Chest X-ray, AP view. Patient: 38 years old, sex M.
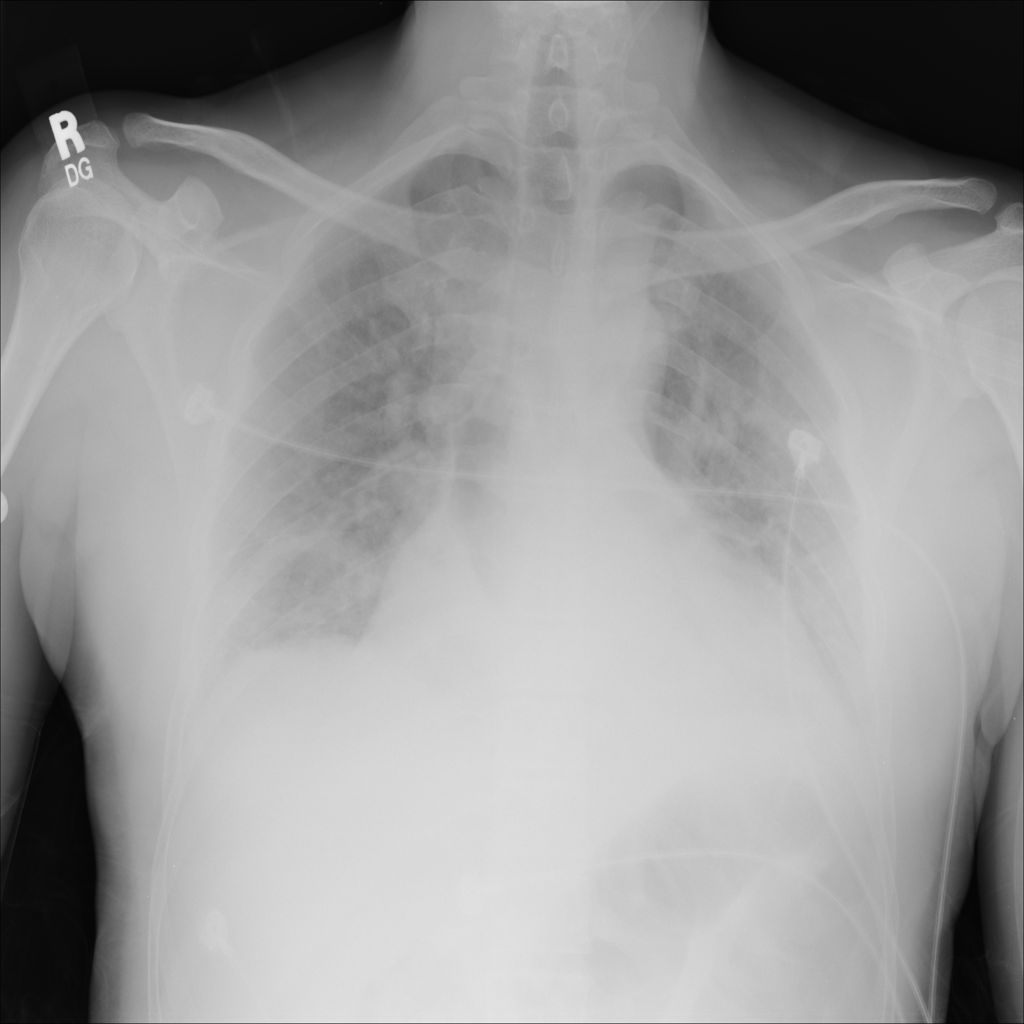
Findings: No Finding